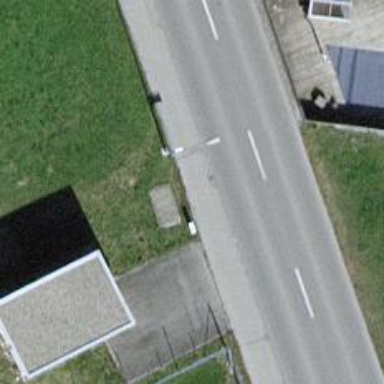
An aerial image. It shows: Bus stop with platform for public transport.